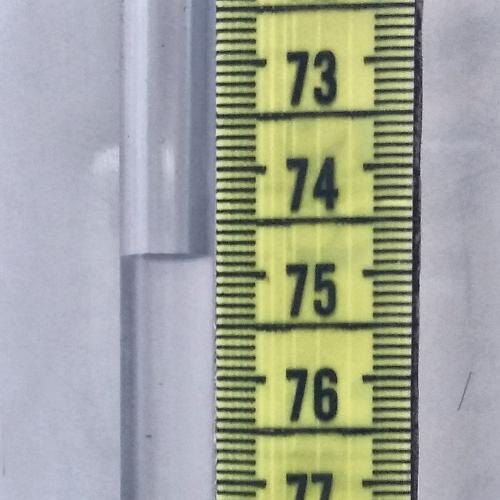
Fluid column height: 74.8 cm